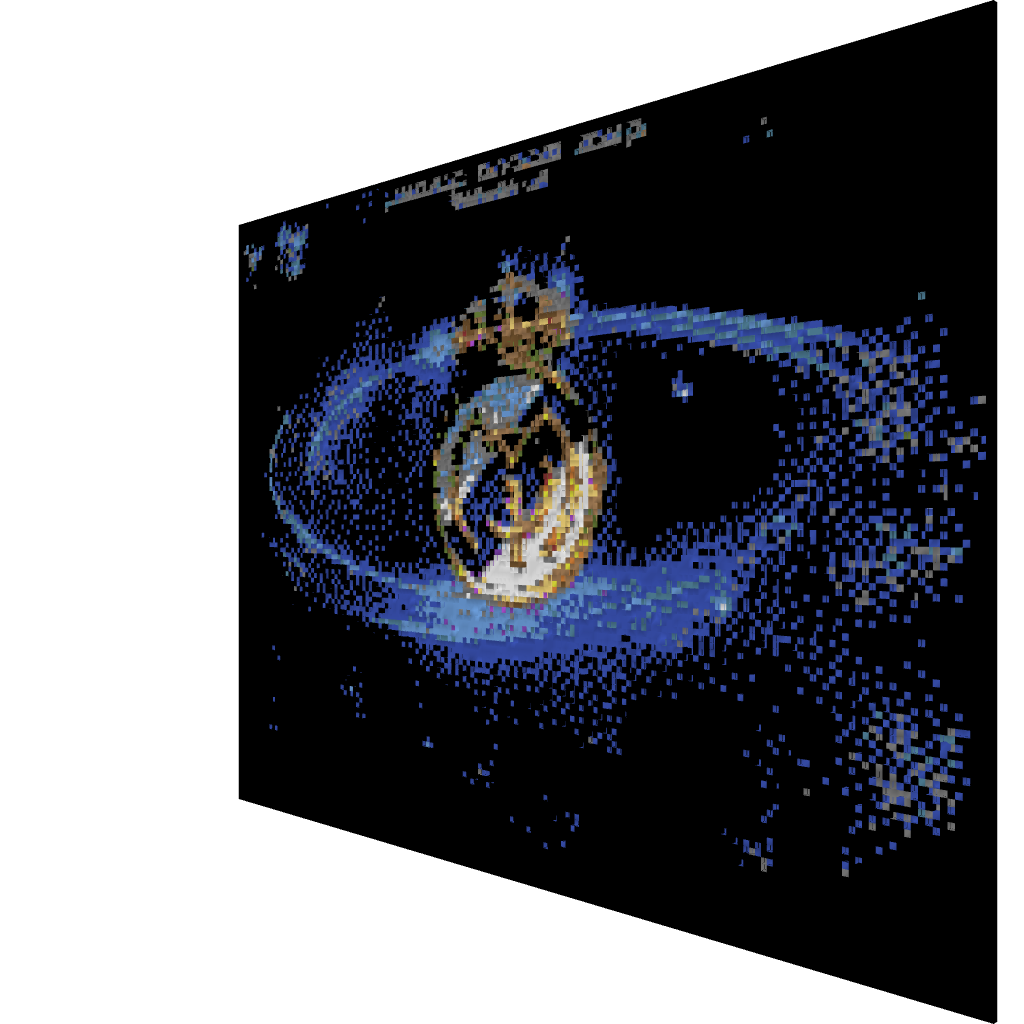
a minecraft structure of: Real Madrid F.C good quality